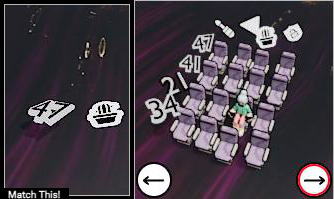
Task: seats
Answer: no